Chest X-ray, AP view. Patient: 34 years old, sex M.
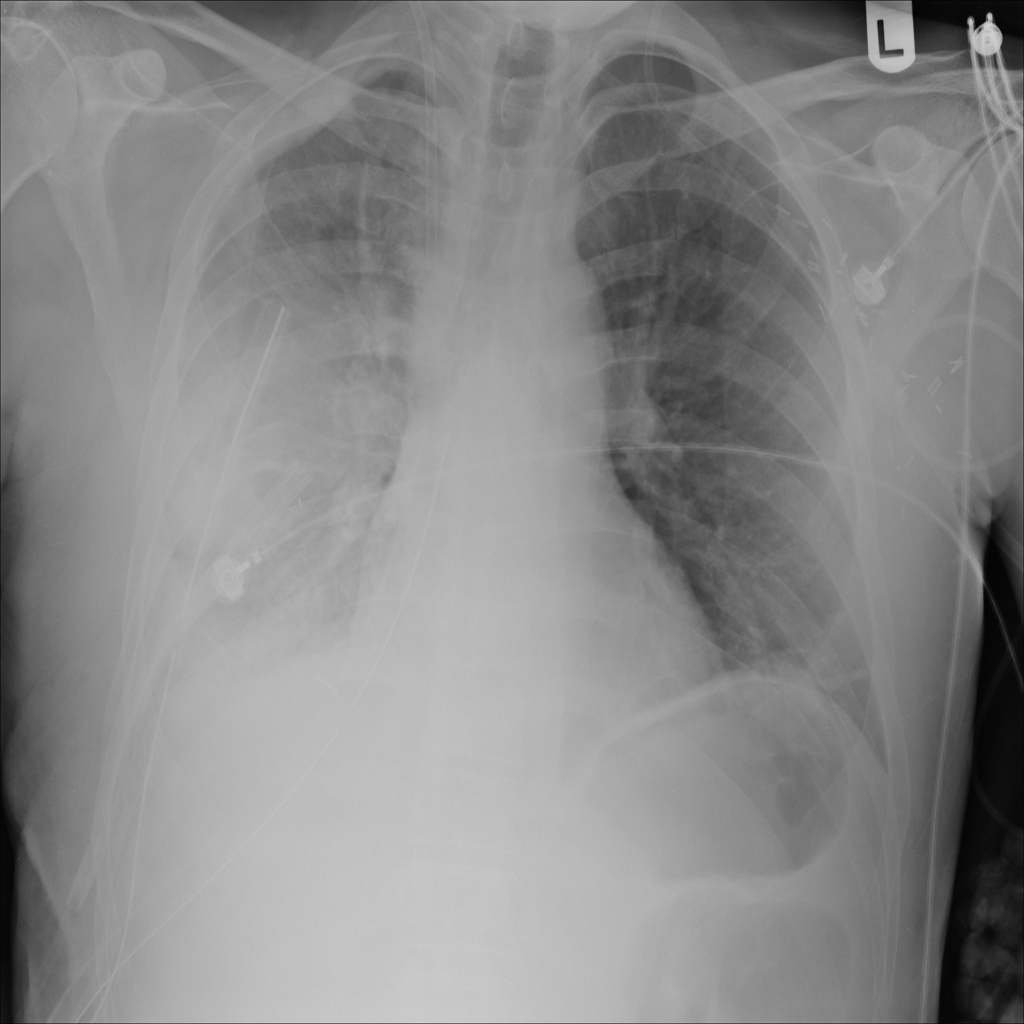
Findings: Consolidation